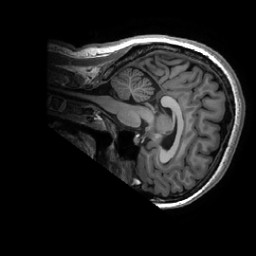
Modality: T1w
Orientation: sagittal
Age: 30
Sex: female
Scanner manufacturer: ge
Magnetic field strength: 3 T
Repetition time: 0.0073 s
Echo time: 0.003 s